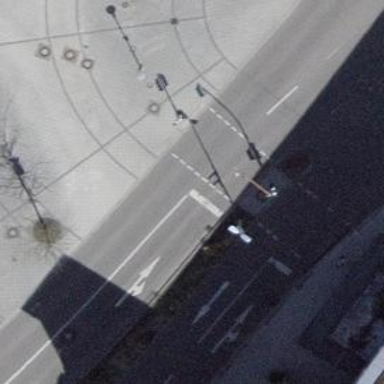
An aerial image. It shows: Road crossing with traffic signals.